Current action and preconditions to check: trajectory_clear

Your task: For each precondition in the list above, predict whether it will hold at this action.

Consider the current scene as observed from the mobile robot's camera, and analyze the predicted future states of all dynamic agents (e.g., people, animals, vehicles, or any moving entities) within the NEXT SECOND.

IMPORTANT: Only answer "very likely" if you are absolutely certain—based on strong, clear evidence—that a dynamic agent will violate the precondition in the predicted future state. Do NOT answer "very likely" for unlikely, ambiguous, or low-probability risks.

Ask yourself for each precondition: Is there a high probability, with clear and convincing evidence, that the predicted future states of any dynamic agent will interfere with the predicted future state of the currently executing action within the NEXT SECOND, causing that precondition to fail?

Assess the risk level based on these predictions. Use "likely" or "very likely" if motions create a clear risk of interference.

Use "neutral" or "improbable" if agents are nearby but their predicted paths are clearly diverging or non-conflicting.

Failure Risk Categories: "very improbable", "improbable", "neutral", "likely", "very likely"

Answer Format: Output ONLY the probability_of_failure value from these categories: "very improbable", "improbable", "neutral", "likely", "very likely"

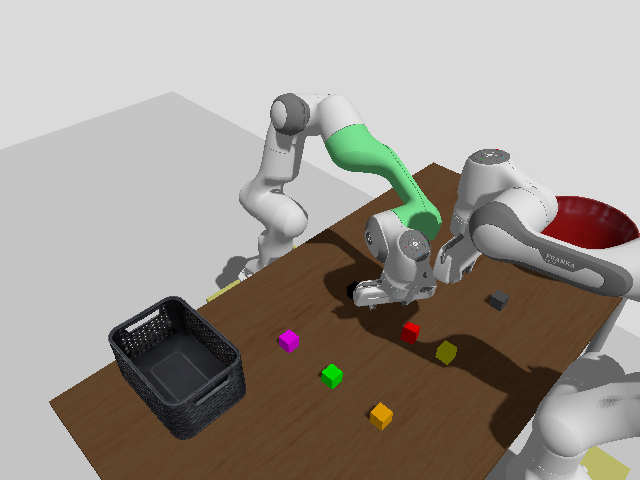

Answer: neutral